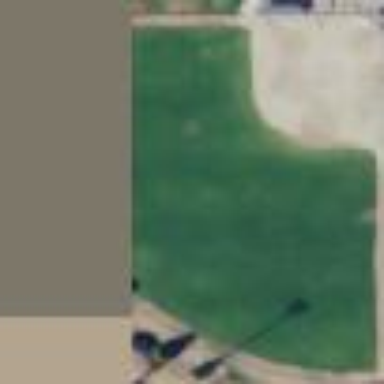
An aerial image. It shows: Pitch for softball surrounded by fence.